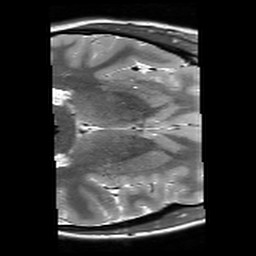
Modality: T2starw
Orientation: axial
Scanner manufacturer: siemens
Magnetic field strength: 3 T
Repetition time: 9.86 s
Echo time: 0.05 s